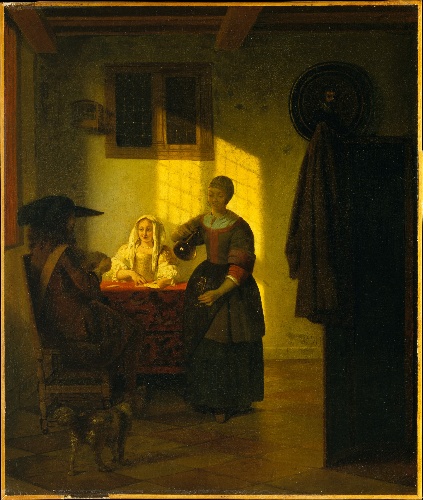
Title: A Couple Playing Cards, with a Serving Woman
Artist: Pieter de Hooch
Artist bio: Dutch, Rotterdam 1629–1684 Amsterdam
Date: ca. 1665–75
Object type: Painting
Classification: Paintings
Medium: Oil on canvas
Dimensions: 27 x 23 in. (68.6 x 58.4 cm)
Department: Robert Lehman Collection
Credit line: Robert Lehman Collection, 1975
Accession year: 1975
Repository: Metropolitan Museum of Art, New York, NY
Tags: Men|Women|Playing Cards|Dogs|Interiors|Servants